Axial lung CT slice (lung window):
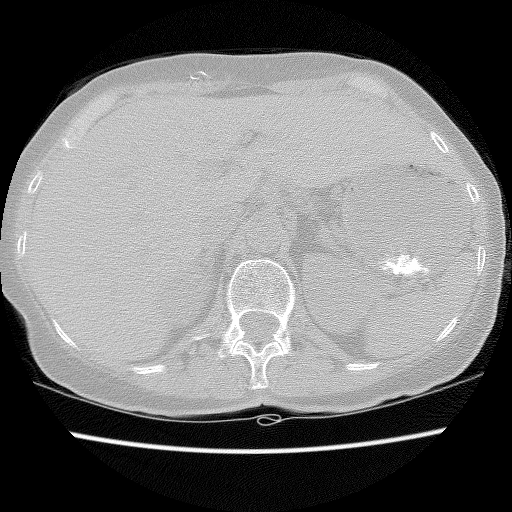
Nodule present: no